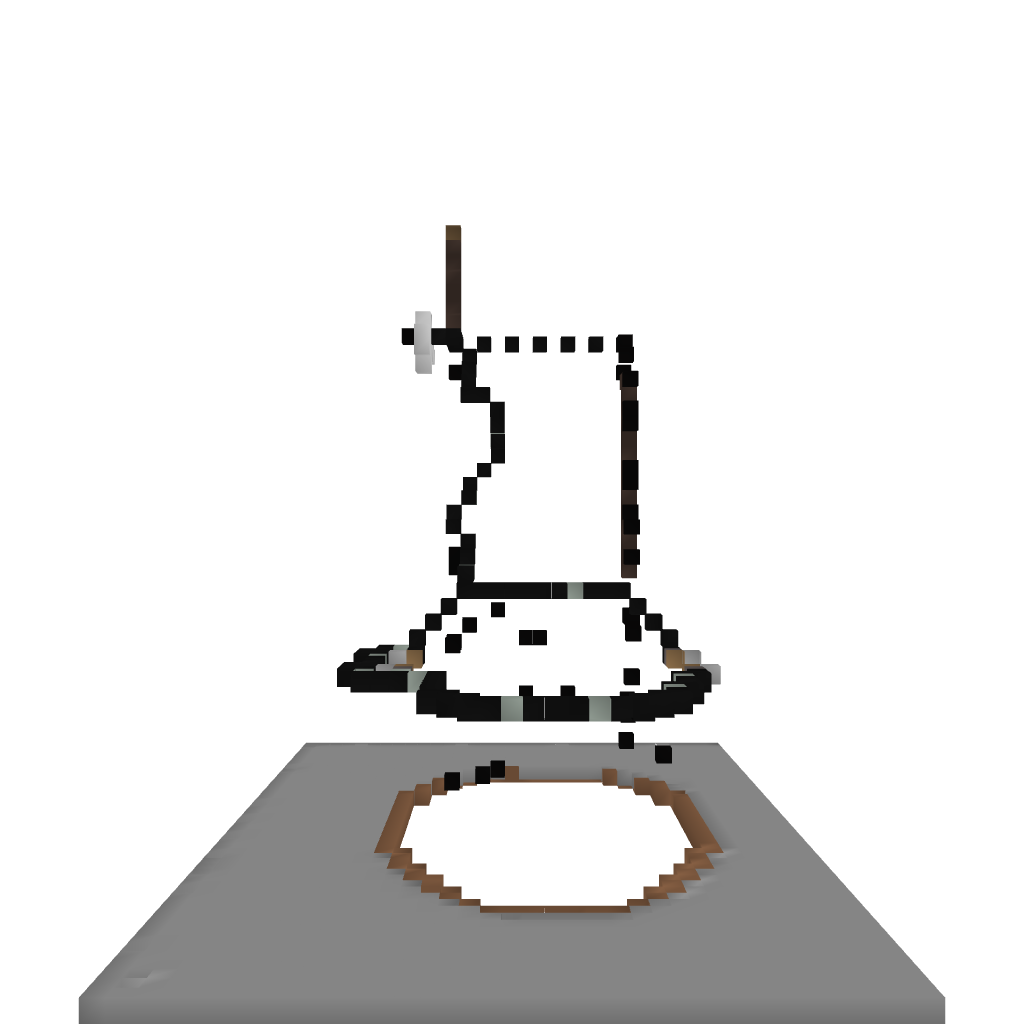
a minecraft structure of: Flushable Toilet - By Cybersneeze